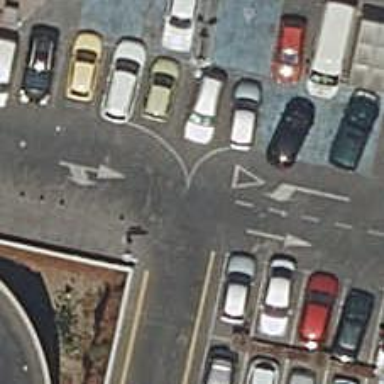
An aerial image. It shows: Road serving as parking aisle.